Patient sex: M
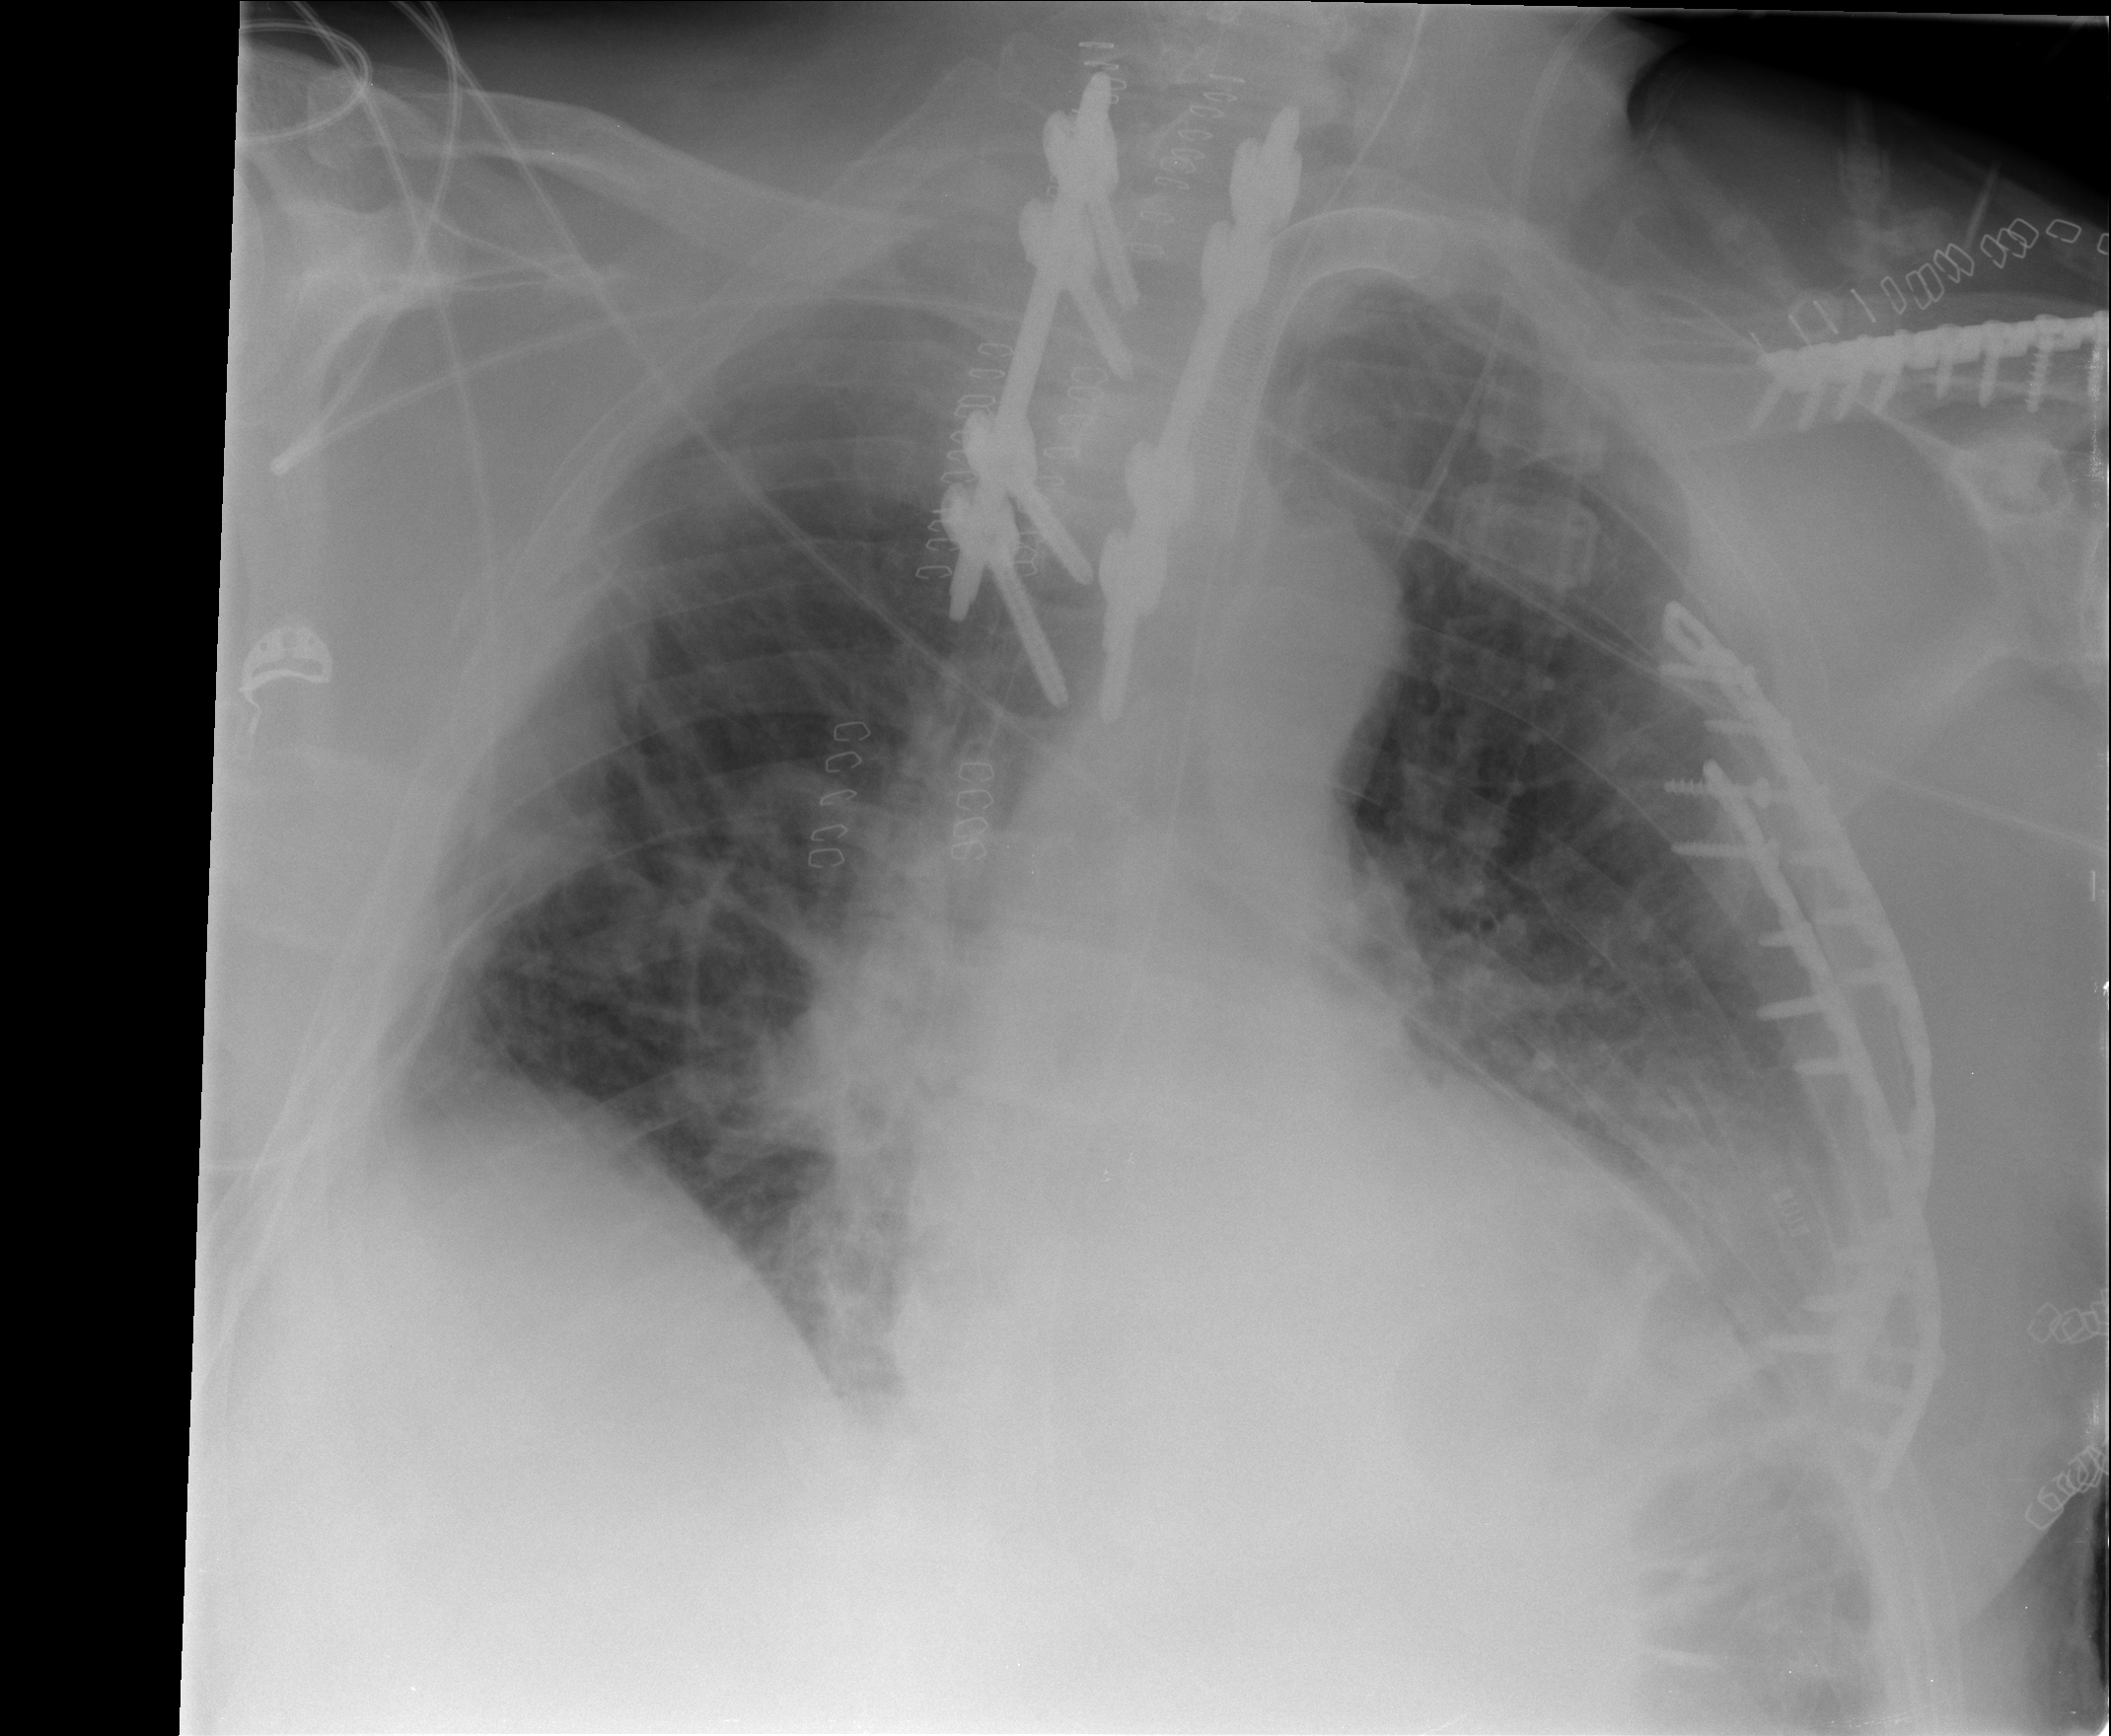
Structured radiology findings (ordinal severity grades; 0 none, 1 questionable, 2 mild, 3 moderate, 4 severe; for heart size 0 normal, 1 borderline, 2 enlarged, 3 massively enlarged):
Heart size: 1
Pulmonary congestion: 2
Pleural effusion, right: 2
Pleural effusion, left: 2
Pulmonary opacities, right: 0
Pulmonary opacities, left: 0
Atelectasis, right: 2
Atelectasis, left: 2